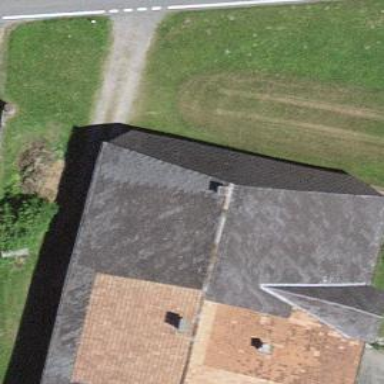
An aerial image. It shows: Farm building.